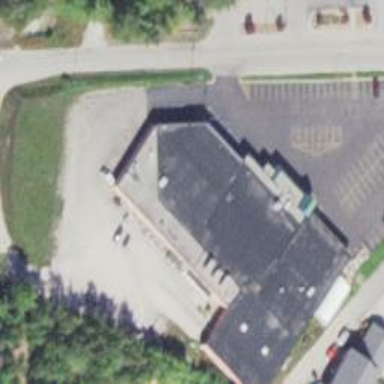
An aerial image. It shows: Convenience shop.